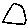
Label: triangle